Question: This is what I want,
'''
TableA Inner Join TableB
on TableA.ColumnA = TableB.ColumnA OR TableB.ColumnA = NULL
'''
It gives no results back, any alternative ?
Edit

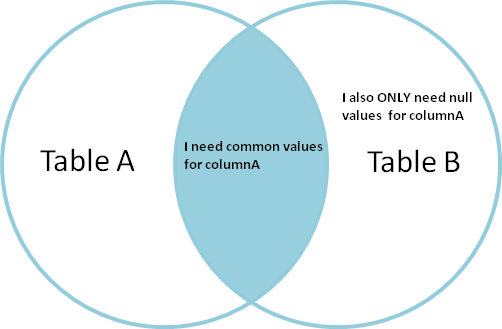
Answer: One issue in your query is 'TableB.ColumnA = NULL'.
'NULL' is undefined and you cannot use comparison operators to check null.
Replace
'''
TableB.ColumnA = NULL
'''
With
'''
TableB.ColumnA IS NULL
'''
By looking at the picture description, I think you are looking for a 'LEFT/RIGHT JOIN'.